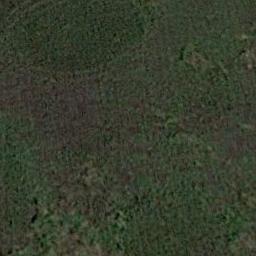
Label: meadow